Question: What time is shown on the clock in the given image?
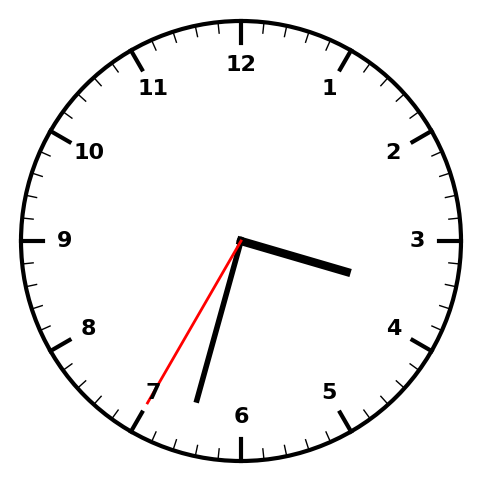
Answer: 03:32:35